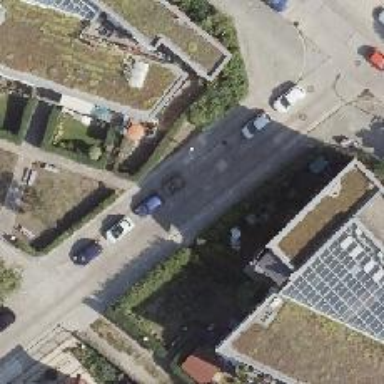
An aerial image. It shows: Residential road made of concrete plates.